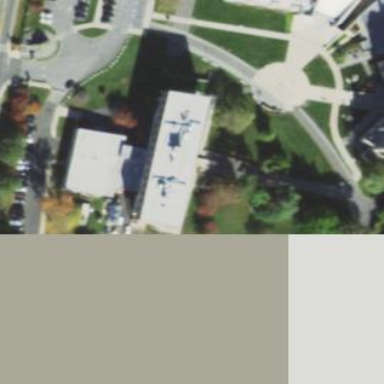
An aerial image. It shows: Public building.